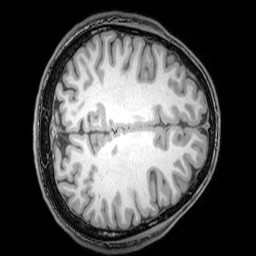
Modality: T1w
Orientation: axial
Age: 21
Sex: male
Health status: healthy
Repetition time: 0.081 s
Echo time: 0.037 s